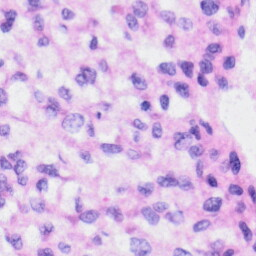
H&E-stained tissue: Liver